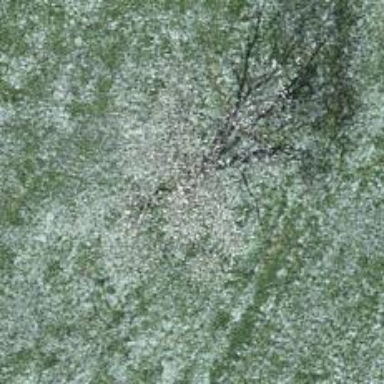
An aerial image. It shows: Single tag "natural: tree."